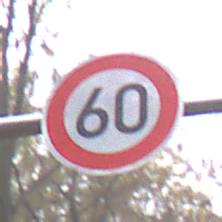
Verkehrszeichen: Geschwindigkeit60
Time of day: MorningAfternoon
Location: Outdoor (Nature)
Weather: Overcast
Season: Autumn
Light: Natural